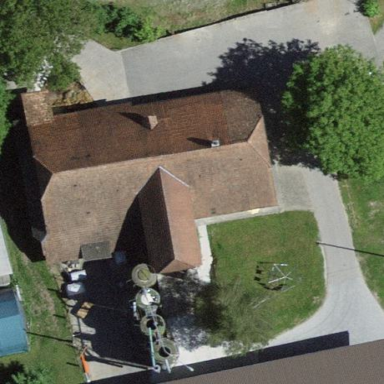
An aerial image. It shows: Farm building.